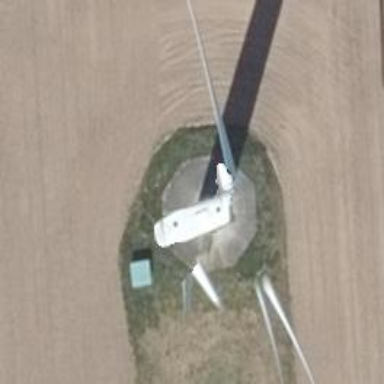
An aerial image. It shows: Wind generator using wind turbines of horizontal axis.